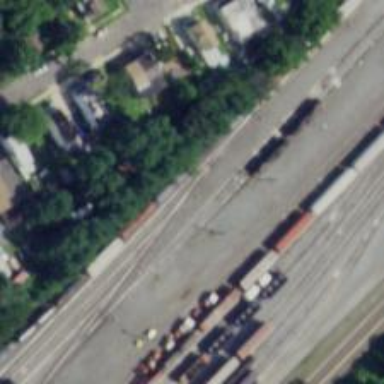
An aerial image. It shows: Railway yard.